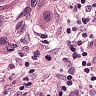
Metastatic tissue present: yes